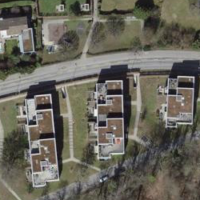
EUNIS habitat code: 55
Species observed at this site:
Cardamine pratensis